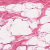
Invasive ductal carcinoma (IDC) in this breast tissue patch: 0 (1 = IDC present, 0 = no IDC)